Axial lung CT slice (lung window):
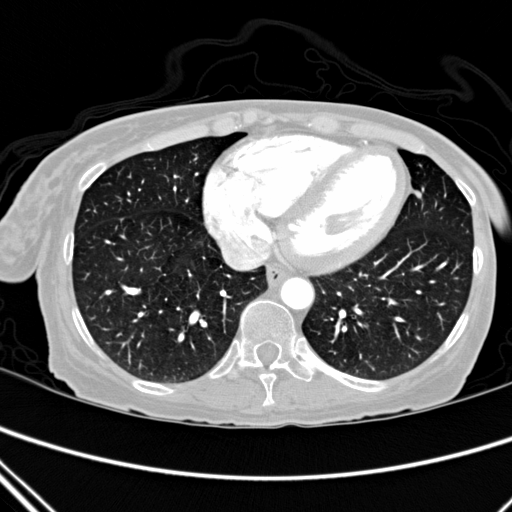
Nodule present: no